Question: I've got a really annoying problem. I have an image taken from a PDF in ScrollViewer that is in Canvas. I want to put "Points of Interest" in that image and I want to move that POI / Mark with that image. So far I can put mark to the correct position and that mark moves along with the moving image. The problem is that on a first move / start of drag of image my mark jumps away AND THEN moves along with the image..
I get a position from image => Point p = e.GetPosition(sender as Image)
In the image below you can see situation, when I start to drag the image after I've put that mark. I have marked down POI in left fragment / border of an image that was moved to right border of canvas.. So just left fragment / border of an image was visible

How can I rid of that? I don't use OnStartManipulation / OnStartDrag event
Dimensions of canvas: 400 x 702
Dimensions of image: 1362 x 792
Movement of mark is implemented via updating Margin
Here is the code:
'''
private void imagePDF_ManipulationDelta(object sender, ManipulationDeltaRoutedEventArgs e)
{
this.image_Transform.TranslateX += e.Delta.Translation.X;
this.image_Transform.TranslateY += e.Delta.Translation.Y;
imageDeltaX = this.image_Transform.TranslateX;
imageDeltaY = this.image_Transform.TranslateY;
//update mark position
foreach (var p in Points)
{
Shapes[Points.IndexOf(p)].Margin = new Thickness(p.x + imageDeltaX, p.y + imageDeltaY, 0, 0);
Labels[Points.IndexOf(p)].Margin = new Thickness(p.x + imageDeltaX, p.y + imageDeltaY, 0, 0);
}
}
'''
Any help would be appreciated. I'm really desperate. I'm still newbie to UWP and C# so my solution isn't probably the best. If you encounter any other issue that I do not know about, please be so kind and tell me..
I tried to do it with Canvas.Left / Canvas.Top but still with no success..
seems that marks "anchors" to an image, when I first drag the image.. But I do not call any methods / code to do so.. Please help
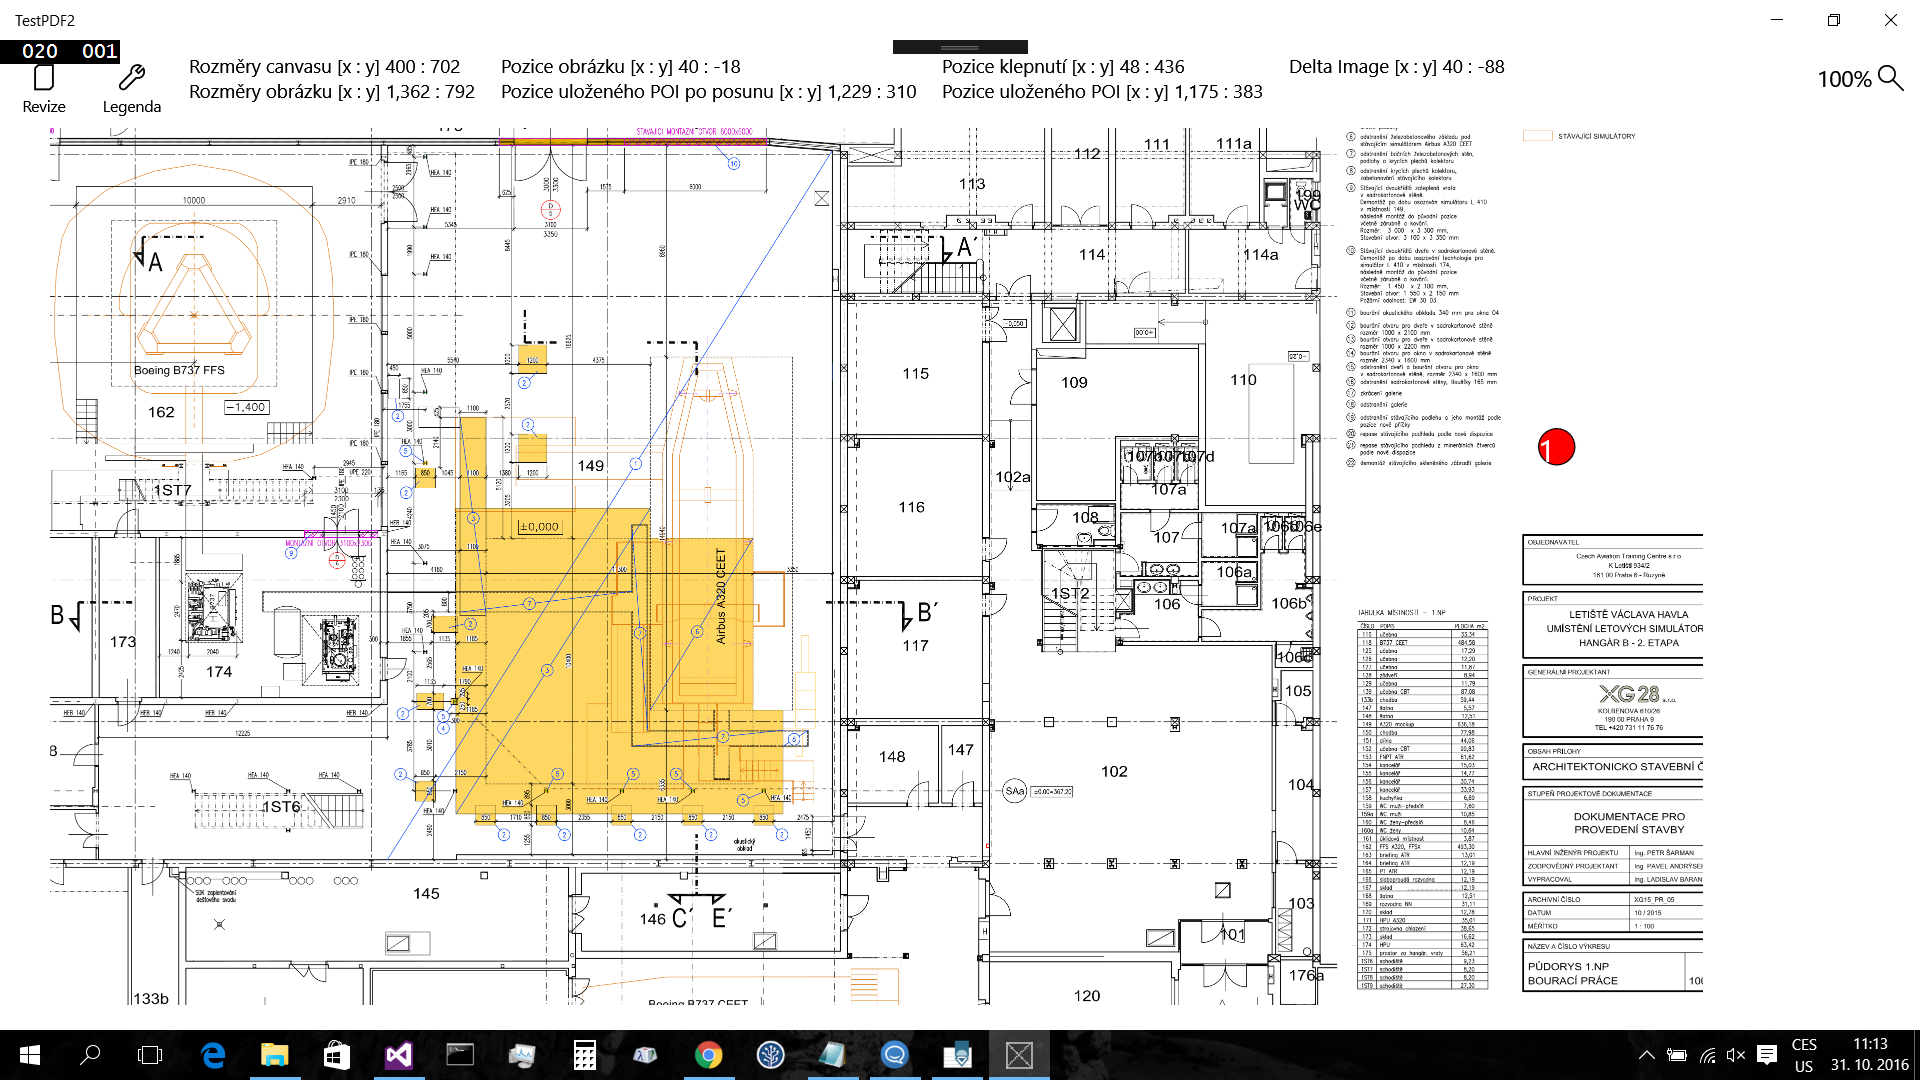
Answer: So Ok, this is final solution:
'''
private void imagePDF_Tapped(object sender, TappedRoutedEventArgs e)
{
tapPosition = e.GetPosition(sender as Image);
var x = tapPosition.X;
var y = tapPosition.Y;
AddMarkToPosition(++countPOI, x, y);
}
private void AddMarkToPosition(int id, double x, double y)
{
Points.Add(new PointOfInterest(countPOI, x, y));
DrawShape(x, y);
DisplayLabel(x, y, id.ToString());
}
private void DrawShape(double x, double y)
{
shape = new Ellipse
{
Width = 30,
Height = 30,
Fill = new SolidColorBrush(Colors.Red),
Stroke = new SolidColorBrush(Colors.Black),
};
shape.SetValue(Canvas.LeftProperty, x - 15 + imageDeltaX);
shape.SetValue(Canvas.TopProperty, y - 15 + imageDeltaY);
Shapes.Add(shape);
canvasPDF.Children.Add(shape);
}
private void DisplayLabel(double x, double y, string s)
{
label = new TextBlock
{
Foreground = new SolidColorBrush(Colors.White),
FontSize = 25,
Text = s
};
label.SetValue(Canvas.LeftProperty, x - 8 + imageDeltaX);
label.SetValue(Canvas.TopProperty, y - 20 + imageDeltaY);
Labels.Add(label);
canvasPDF.Children.Add(label);
}
private bool IsOutOfBorders(double x, double y)
{
var b = true;
if ((x > (imagePDF.ActualWidth - 30)) || (x < 0) || (y > imagePDF.ActualHeight) || (y < 0))
{
b = true;
}
else b = false;
return b;
}
private void UpdatePOI()
{
foreach (var p in Points)
{
Shapes[Points.IndexOf(p)].SetValue(Canvas.LeftProperty, p.x + imageDeltaX - 15);
Shapes[Points.IndexOf(p)].SetValue(Canvas.TopProperty, p.y + imageDeltaY - 15);
if (IsOutOfBorders(p.x + imageDeltaX, p.y + imageDeltaY)) Shapes[Points.IndexOf(p)].Visibility = Visibility.Collapsed;
else Shapes[Points.IndexOf(p)].Visibility = Visibility.Visible;
Labels[Points.IndexOf(p)].SetValue(Canvas.LeftProperty, p.x + imageDeltaX - 8);
Labels[Points.IndexOf(p)].SetValue(Canvas.TopProperty, p.y + imageDeltaY - 20);
if (IsOutOfBorders(p.x + imageDeltaX, p.y + imageDeltaY)) Labels[Points.IndexOf(p)].Visibility = Visibility.Collapsed;
else Labels[Points.IndexOf(p)].Visibility = Visibility.Visible;
}
}
private void imagePDF_ManipulationDelta(object sender, ManipulationDeltaRoutedEventArgs e)
{
this.image_Transform.TranslateX += e.Delta.Translation.X;
this.image_Transform.TranslateY += e.Delta.Translation.Y;
imageDeltaX = this.image_Transform.TranslateX;
imageDeltaY = this.image_Transform.TranslateY;
UpdatePOI();
}
'''